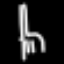
Label: fork